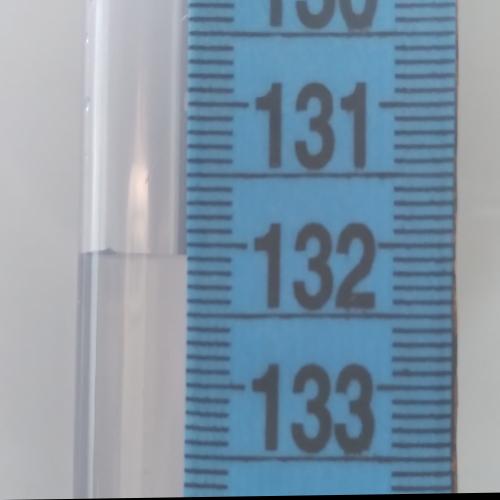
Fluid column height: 132.1 cm